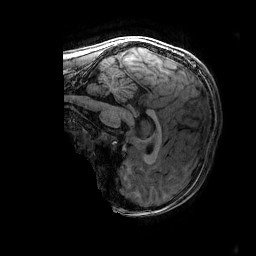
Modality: T1w
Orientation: sagittal
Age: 10
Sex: male
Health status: ill
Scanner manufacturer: ge
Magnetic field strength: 3 T
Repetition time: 0.007664 s
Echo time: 0.00342 s